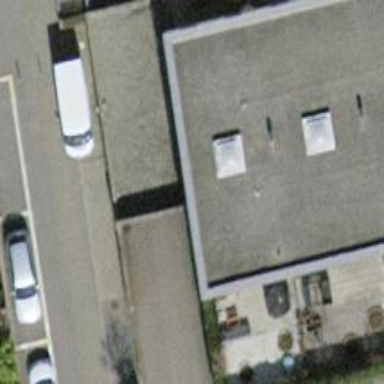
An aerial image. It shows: Parking entrance.